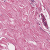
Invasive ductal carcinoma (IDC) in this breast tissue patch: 0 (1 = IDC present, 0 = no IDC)